Question: I use Spring Security 3.2.1 to secure a Spring MVC application deployed to Tomcat.
When a web session expires, Spring Security automatically redirects the user to the login page. However, some of my AJAX requests use 'PUT', 'POST' and 'DELETE' methods. When one of those requests gets redirected, FireFox shows this dialogue (other browsers behave differently):

This is normal behaviour for a redirect with 302 status code according to the <URL> which says:
> If the 302 status code is received in response to a request other than
GET or HEAD, the user agent MUST NOT automatically redirect the
request unless it can be confirmed by the user...
I would like to rid of the dialogue. I think, the dialogue would not appear if Spring Security used a response with 303 status code (not 302). How can I change the status code to 303?
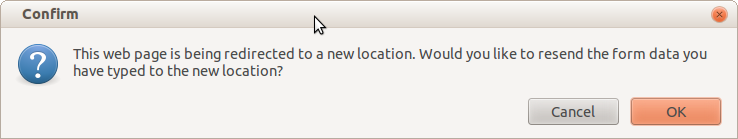
Answer: 1) RFC 2616 is obsolete. The text in the current spec reads (<URL>:
> The 3xx (Redirection) class of status code indicates that further action needs to be taken by the user agent in order to fulfill the request. If a Location header field (Section 7.1.2) is provided, the user agent MAY automatically redirect its request to the URI referenced by the Location field value, even if the specific status code is not understood. Automatic redirection needs to done with care for methods not known to be safe, as defined in Section 4.2.1, since the user might not wish to redirect an unsafe request.
2) Firefox is in the process of removing these prompts. See <URL>
3) Whether 303 is more appropriate than 302 really depends on what the semantics of the redirect are.